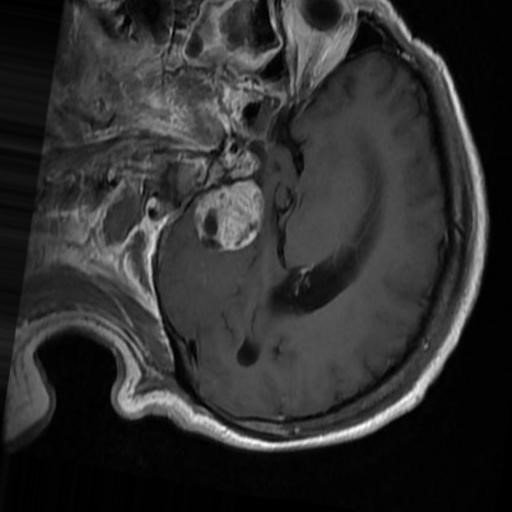
Label: brain_menin